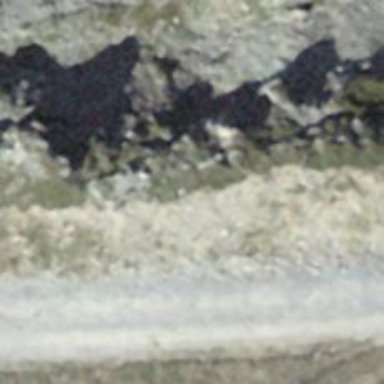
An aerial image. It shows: Natural cliff.